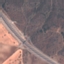
Land use / land cover: Highway